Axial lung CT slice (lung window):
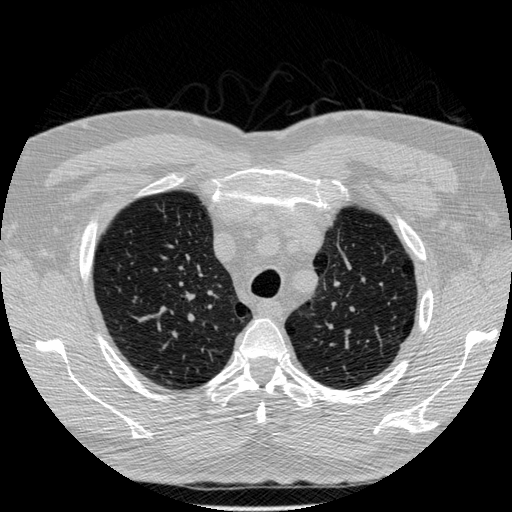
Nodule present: no